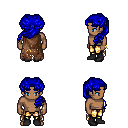
a pixel art fantasy rpg character, male body template, human, dark skin, brown tattered cape, gold greaves, blue princess hairstyle, bracelets, black shoes, four views (front, back, left, right), 2x2 character sprite sheet, small pixel art, hard edges, no anti-aliasing